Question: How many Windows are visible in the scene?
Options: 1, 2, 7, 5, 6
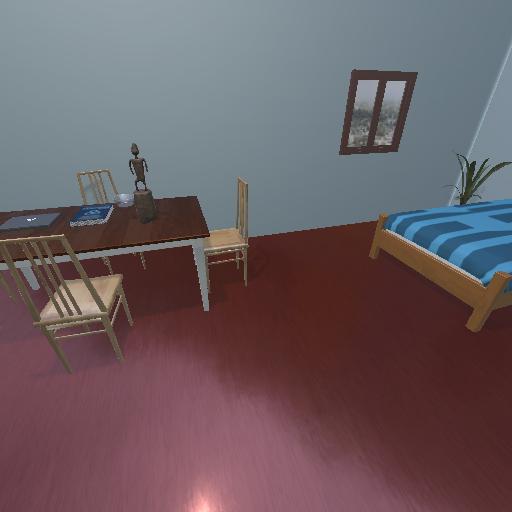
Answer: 1